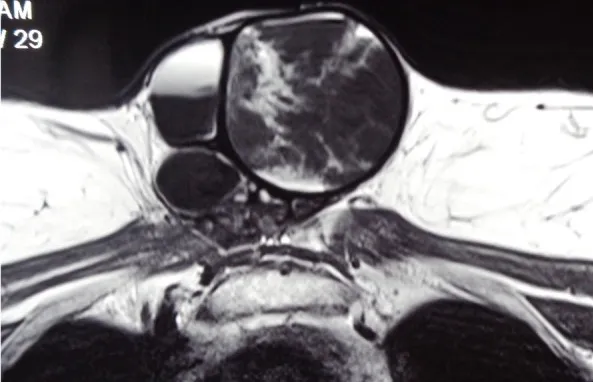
MRI coronal view showing large pre-sternal mass.
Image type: radiology (mri)